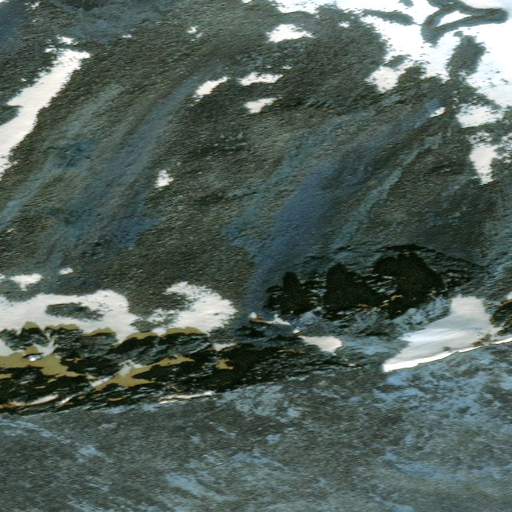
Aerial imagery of mountains in Alaska named Bonanza Hills containing only unknown